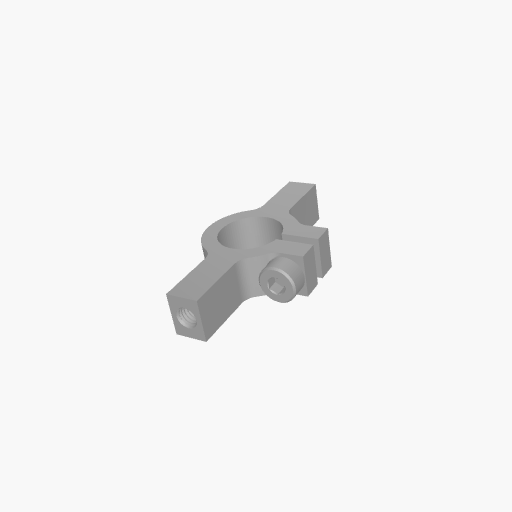
Part: Side2Post1ClampingMount12ID